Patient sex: M
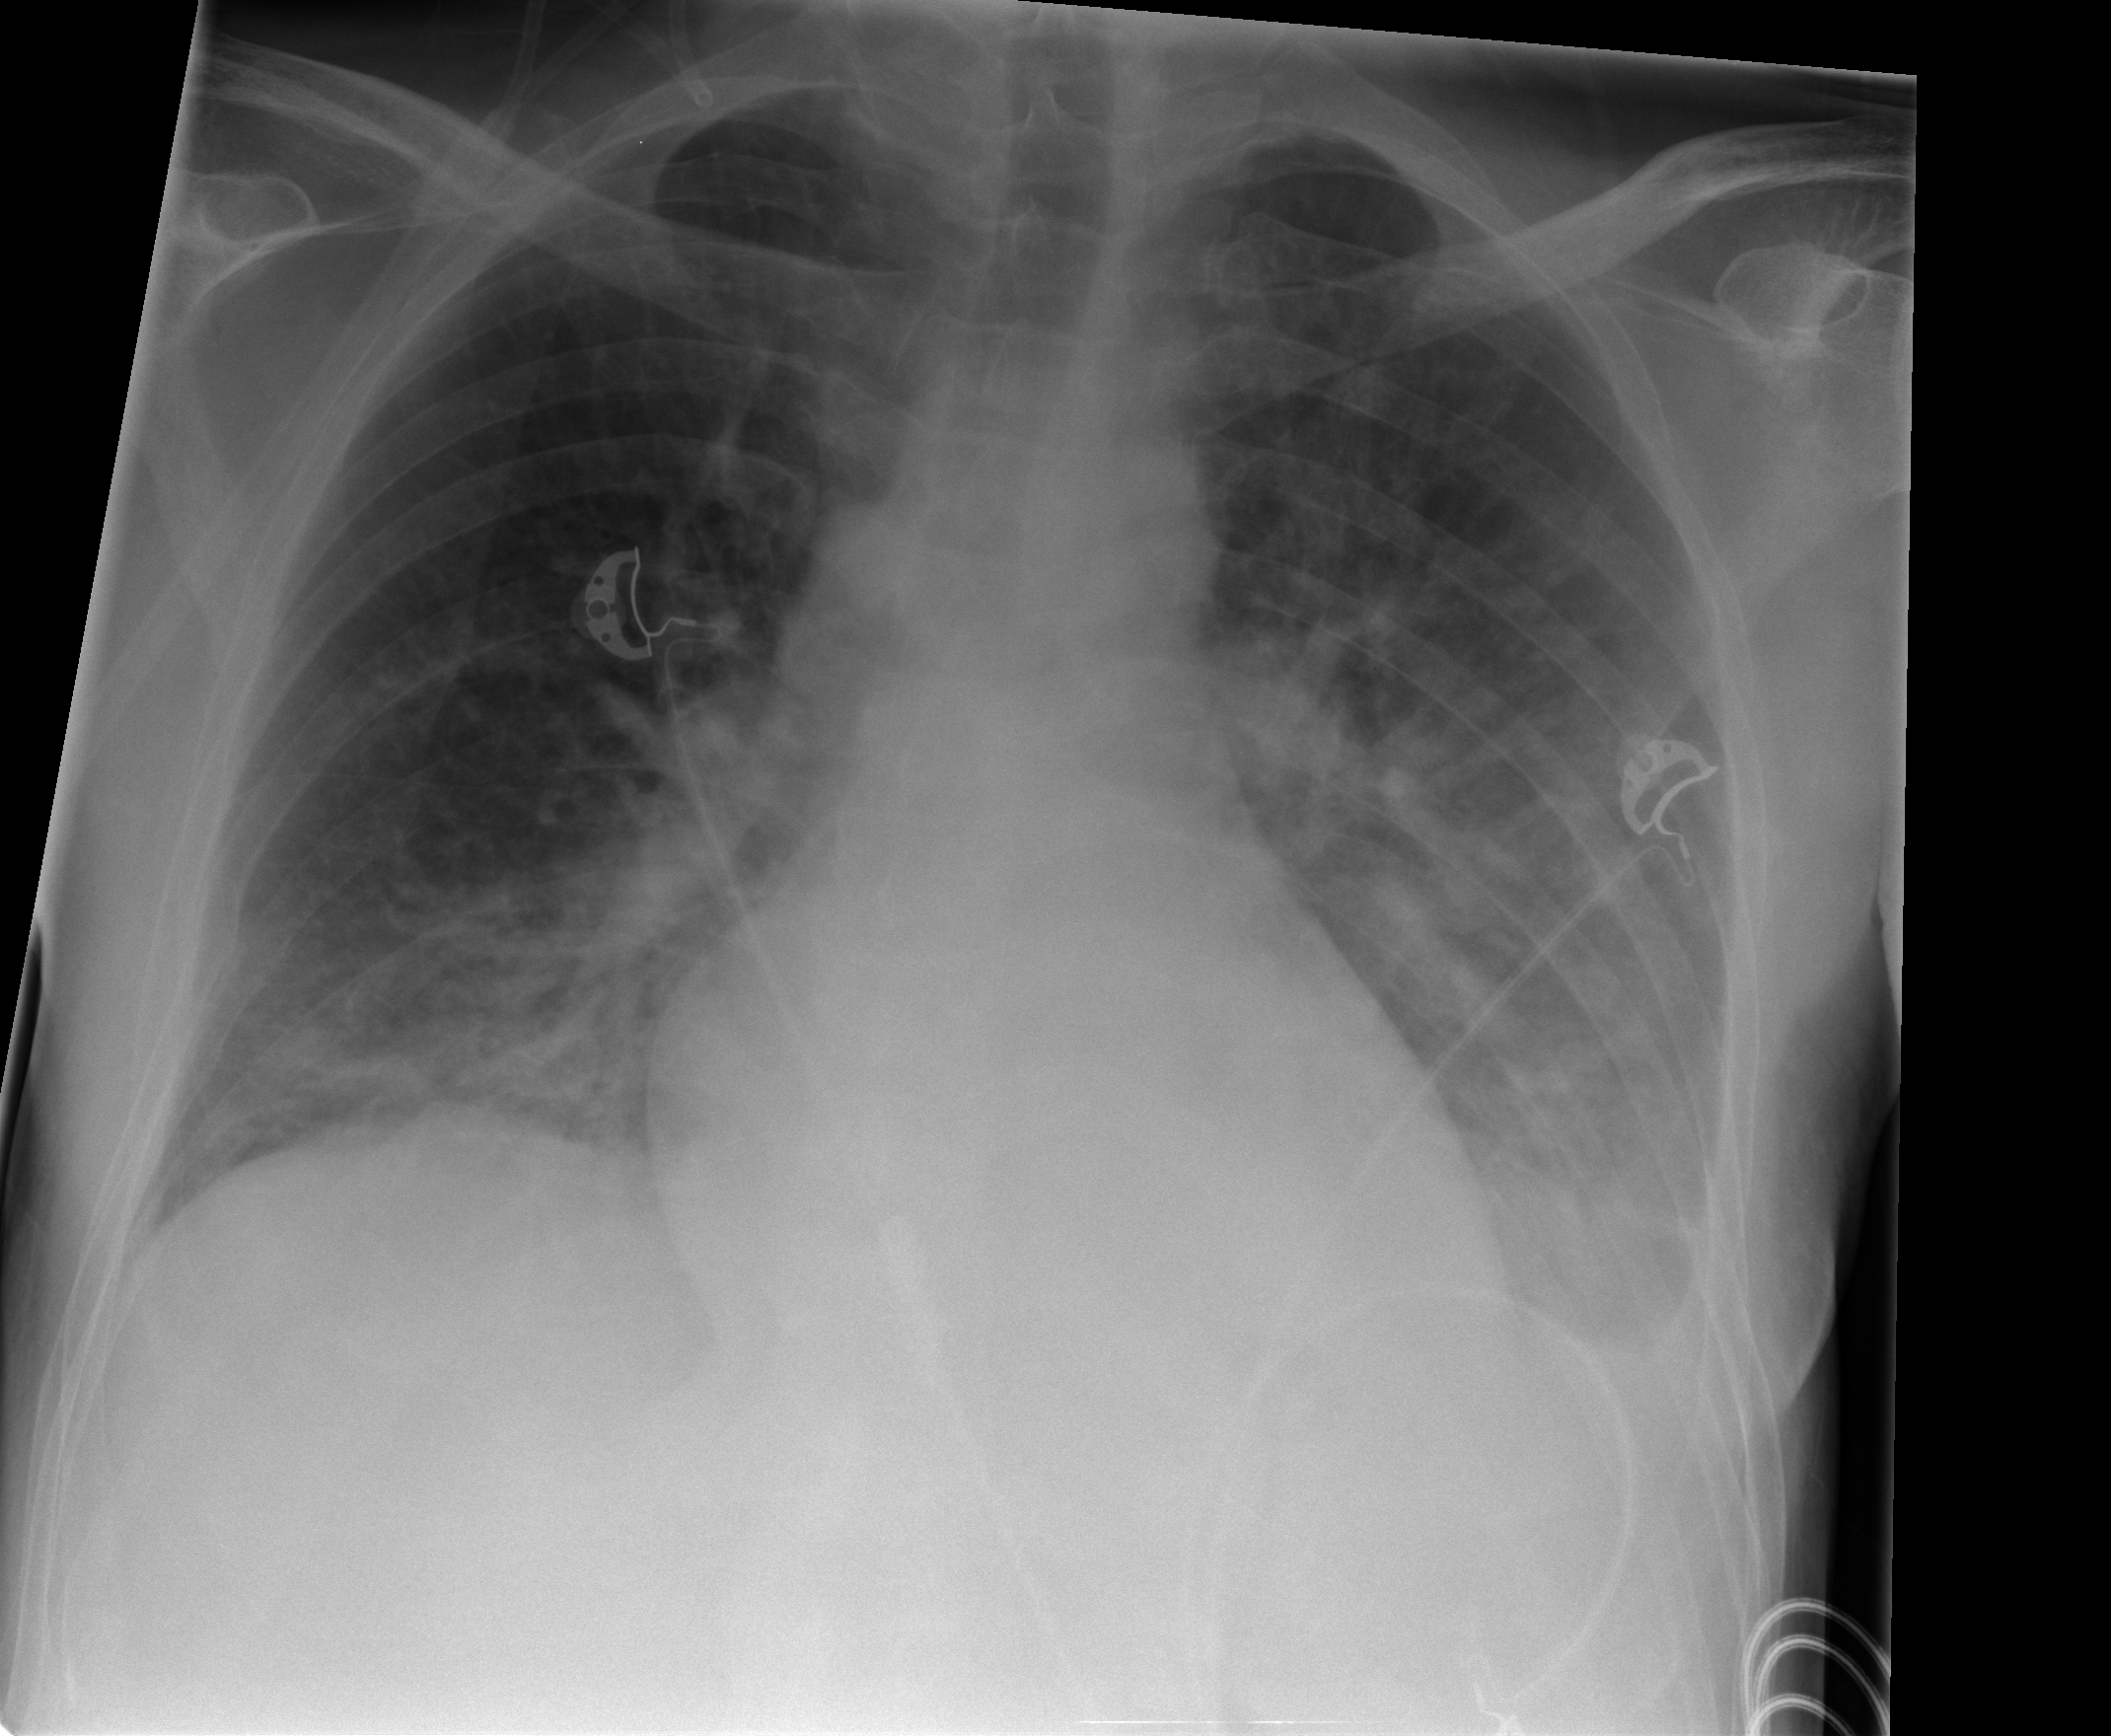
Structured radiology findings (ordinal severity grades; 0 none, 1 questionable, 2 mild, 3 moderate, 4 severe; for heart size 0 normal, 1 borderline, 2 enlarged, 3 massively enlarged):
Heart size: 0
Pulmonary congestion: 2
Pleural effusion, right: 0
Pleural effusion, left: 0
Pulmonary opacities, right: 0
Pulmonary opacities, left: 2
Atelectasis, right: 1
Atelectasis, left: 2